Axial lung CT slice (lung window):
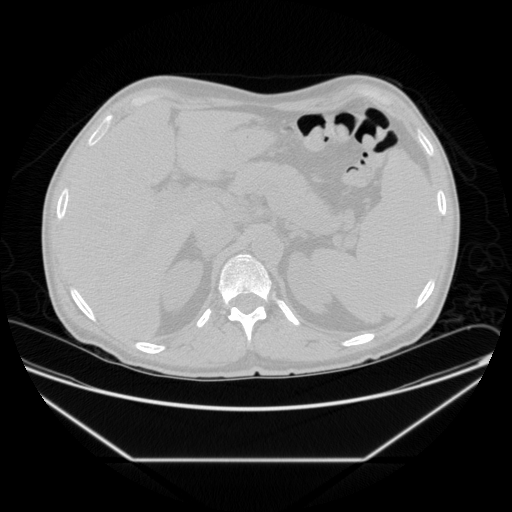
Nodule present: no